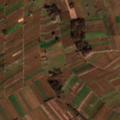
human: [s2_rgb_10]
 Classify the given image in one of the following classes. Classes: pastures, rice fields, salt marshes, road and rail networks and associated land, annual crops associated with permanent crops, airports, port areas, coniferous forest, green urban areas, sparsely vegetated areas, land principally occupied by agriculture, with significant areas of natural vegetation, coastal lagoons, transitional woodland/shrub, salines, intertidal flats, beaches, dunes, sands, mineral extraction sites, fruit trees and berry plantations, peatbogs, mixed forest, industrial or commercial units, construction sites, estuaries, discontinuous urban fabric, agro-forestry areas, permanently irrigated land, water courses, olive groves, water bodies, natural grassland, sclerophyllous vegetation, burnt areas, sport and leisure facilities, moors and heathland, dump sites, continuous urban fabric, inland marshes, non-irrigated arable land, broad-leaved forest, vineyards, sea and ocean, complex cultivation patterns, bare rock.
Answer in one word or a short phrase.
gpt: non-irrigated arable land, land principally occupied by agriculture, with significant areas of natural vegetation